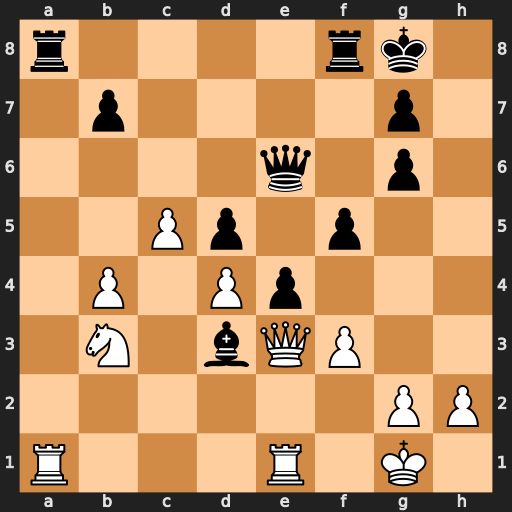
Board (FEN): r4rk1/1p4p1/4q1p1/2Pp1p2/1P1Pp3/1N1bQP2/6PP/R3R1K1
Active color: w
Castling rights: -
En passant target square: -
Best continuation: Rxa8 Rxa8 Qxd3 exd3 Rxe6